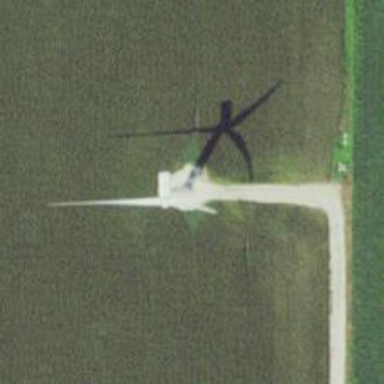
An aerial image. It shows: Wind turbine generator that utilizes wind as its source for generating electricity. It is of the horizontal axis type.